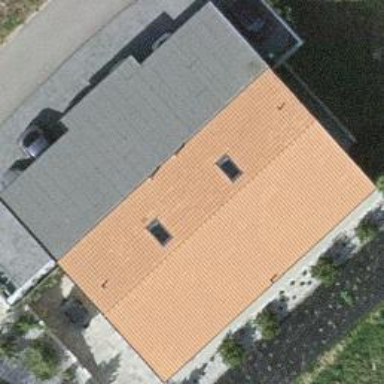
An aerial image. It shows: Building with roof made of roof tiles.